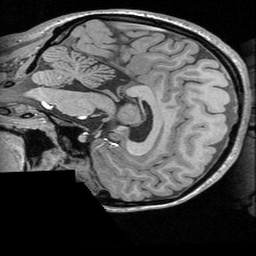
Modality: T1w
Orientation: sagittal